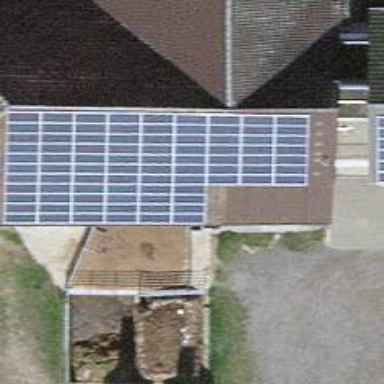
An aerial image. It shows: Solar power generator using photovoltaic method with solar photovoltaic panel types.